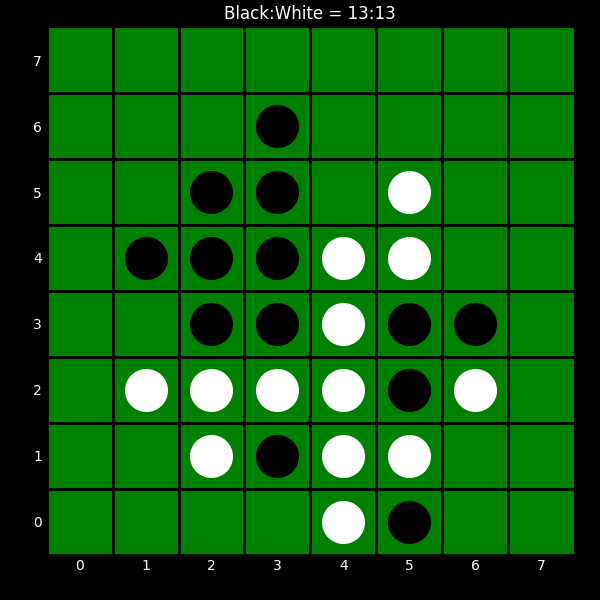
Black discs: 13
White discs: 13